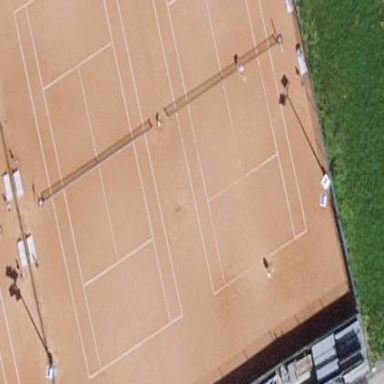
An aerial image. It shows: Tennis court on pitch designated for leisure land.